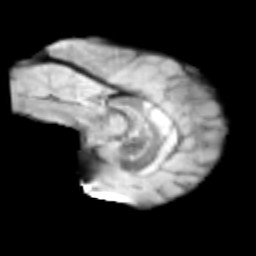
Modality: T2w
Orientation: sagittal
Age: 9
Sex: male
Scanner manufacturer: siemens
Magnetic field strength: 3 T
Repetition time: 3.8 s
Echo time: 0.07 s